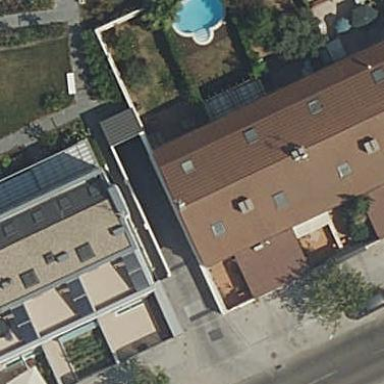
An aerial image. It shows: Residential building.